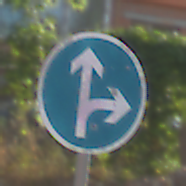
Verkehrszeichen: VorgeschriebeneFahrtrichtungGeradeausOderRechts
Umgebung: Outdoor, Suburban
Tageszeit: MorningAfternoon
Wetter: PartlyCloudy
Licht: Natural
Jahreszeit: NotSpecified
Kontrast: HighContrast